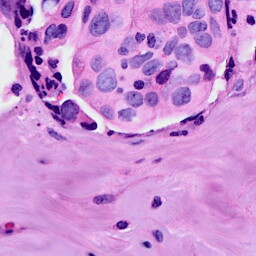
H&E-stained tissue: Breast